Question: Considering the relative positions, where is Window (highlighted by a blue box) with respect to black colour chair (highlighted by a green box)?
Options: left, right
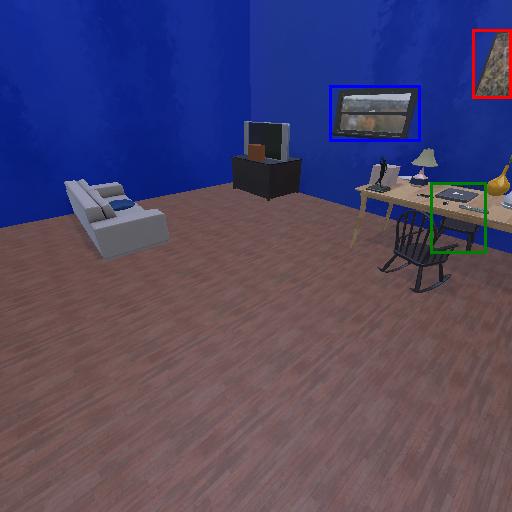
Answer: left